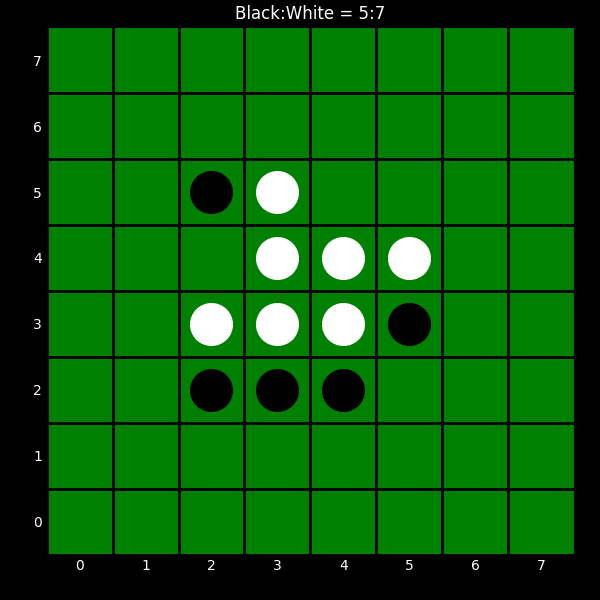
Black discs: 5
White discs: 7